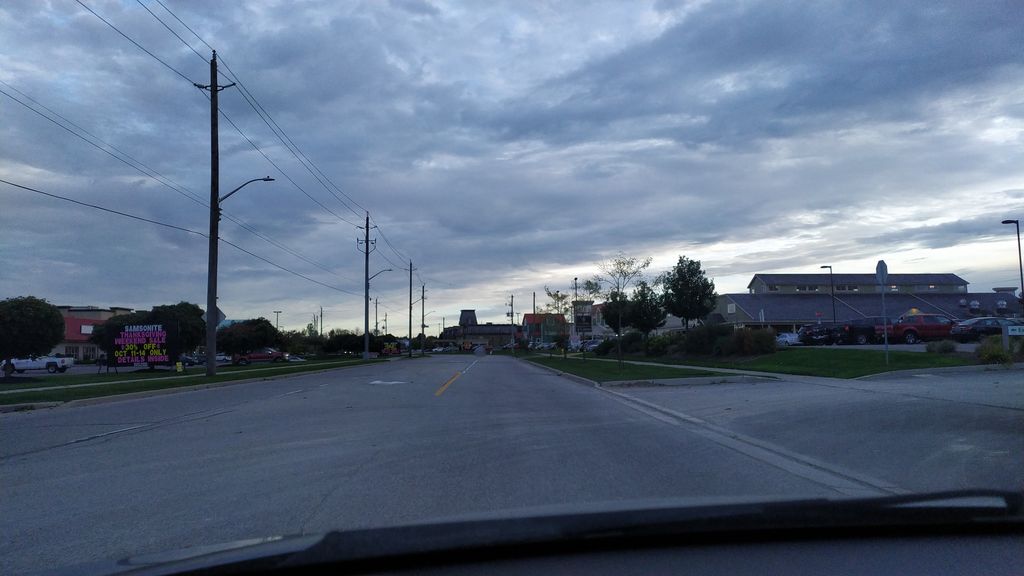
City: kitchener-waterloo